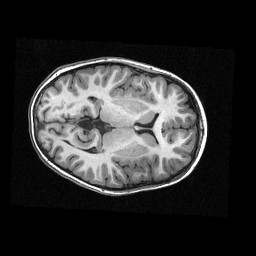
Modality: T1w
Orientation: axial
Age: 10
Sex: female
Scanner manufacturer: siemens
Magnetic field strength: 3 T
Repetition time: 2.3 s
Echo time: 0.00336 s